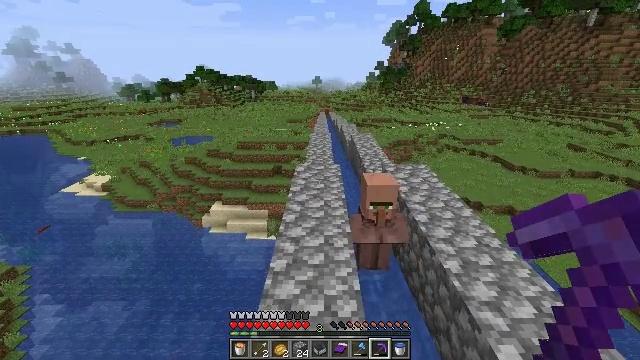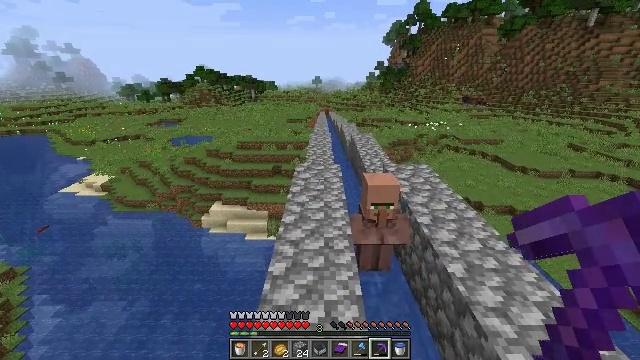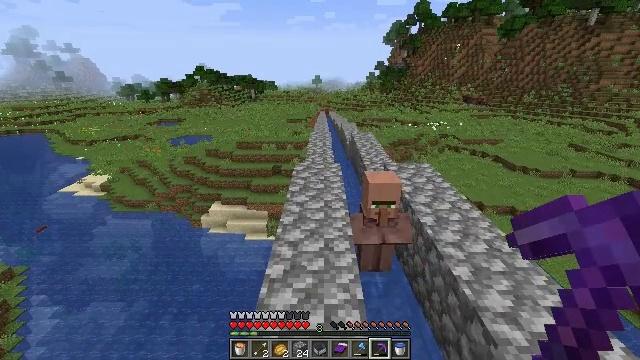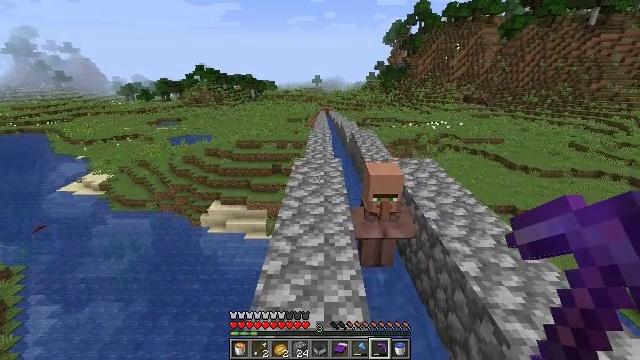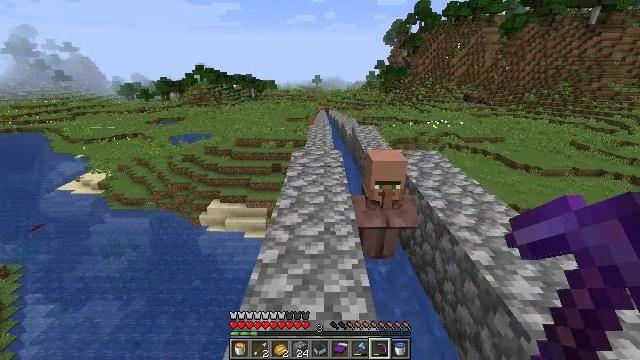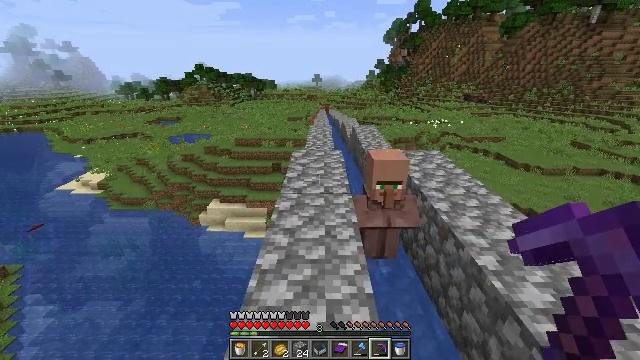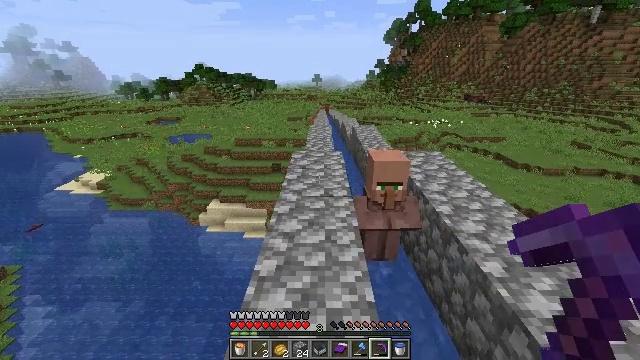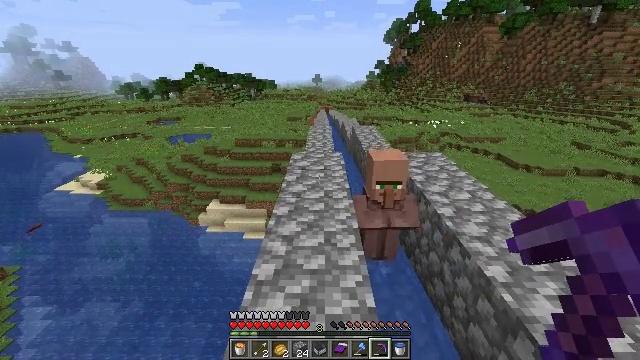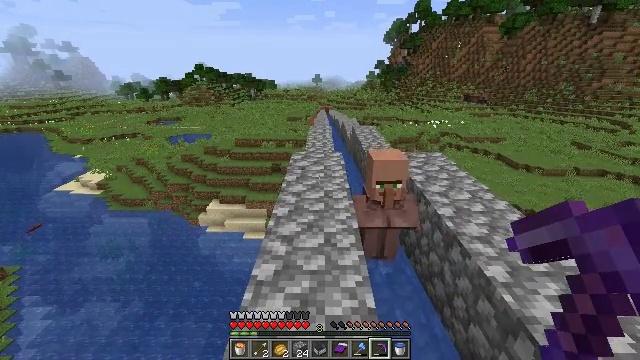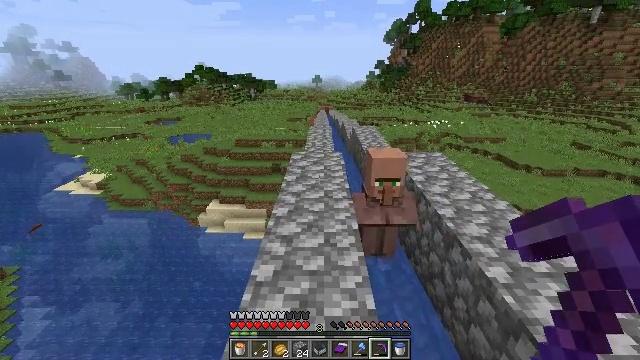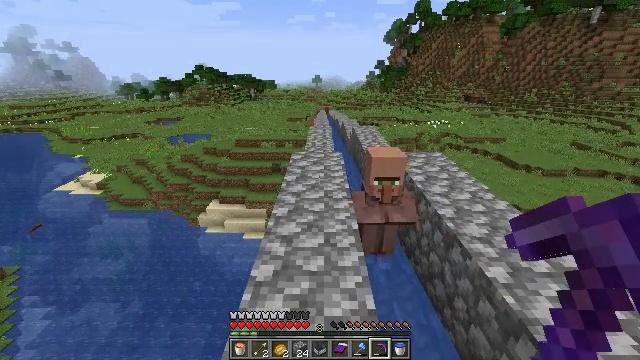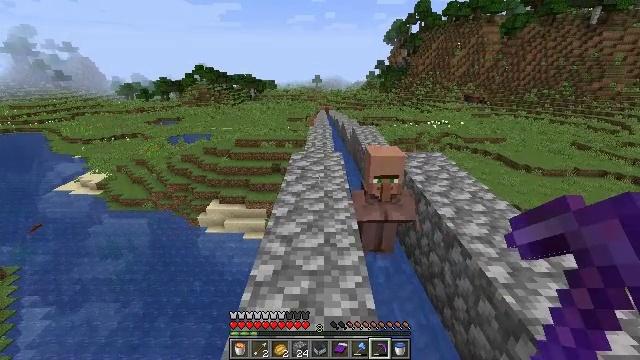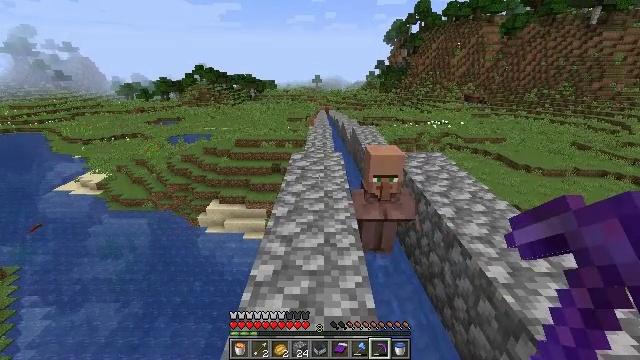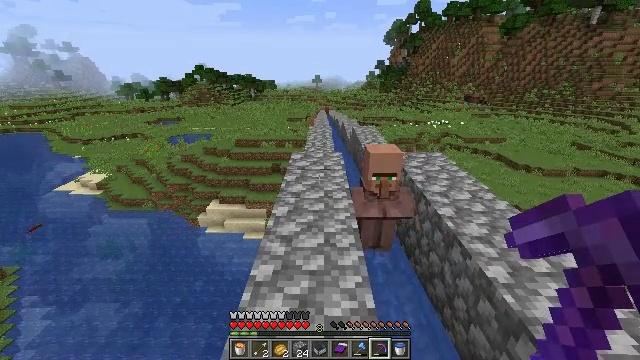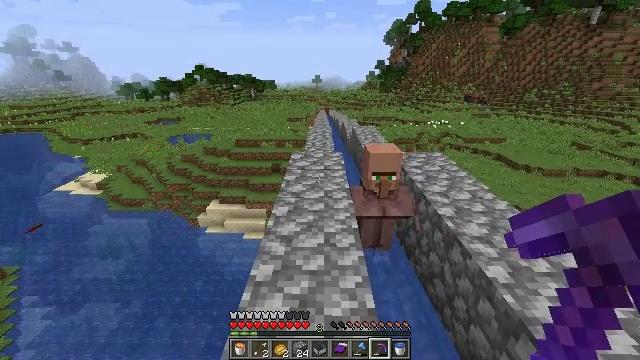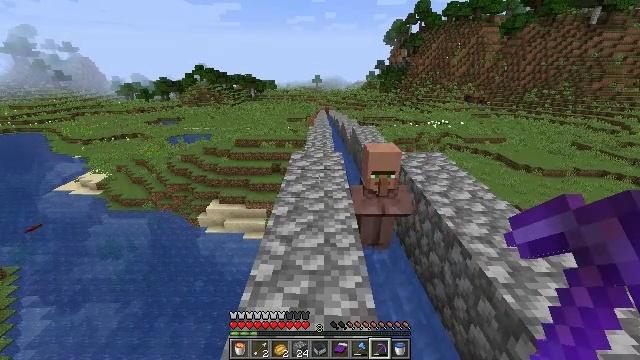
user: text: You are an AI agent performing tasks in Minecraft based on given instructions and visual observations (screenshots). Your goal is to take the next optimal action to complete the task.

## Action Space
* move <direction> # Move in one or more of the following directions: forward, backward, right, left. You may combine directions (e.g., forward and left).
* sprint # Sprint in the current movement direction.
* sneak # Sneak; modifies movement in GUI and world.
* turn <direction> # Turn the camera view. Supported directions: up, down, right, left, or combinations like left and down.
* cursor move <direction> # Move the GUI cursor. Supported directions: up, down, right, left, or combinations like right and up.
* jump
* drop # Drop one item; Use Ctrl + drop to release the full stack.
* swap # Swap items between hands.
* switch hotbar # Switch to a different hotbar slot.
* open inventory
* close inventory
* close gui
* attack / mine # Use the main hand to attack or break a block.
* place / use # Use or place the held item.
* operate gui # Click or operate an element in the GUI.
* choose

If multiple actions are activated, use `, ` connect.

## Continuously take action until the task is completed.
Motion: motion action
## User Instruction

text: Digging the cobblestone underground.
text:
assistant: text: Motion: move forward
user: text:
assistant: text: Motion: move forward
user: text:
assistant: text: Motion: no_op
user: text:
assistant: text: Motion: no_op
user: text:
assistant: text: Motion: no_op
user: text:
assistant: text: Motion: no_op
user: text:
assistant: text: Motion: no_op
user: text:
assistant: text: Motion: no_op
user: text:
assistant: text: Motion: no_op
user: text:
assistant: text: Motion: no_op
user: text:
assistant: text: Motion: no_op
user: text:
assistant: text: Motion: no_op
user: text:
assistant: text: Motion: no_op
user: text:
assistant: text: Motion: no_op
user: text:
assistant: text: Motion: no_op
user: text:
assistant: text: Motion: no_op
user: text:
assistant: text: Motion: no_op
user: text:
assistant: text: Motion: no_op
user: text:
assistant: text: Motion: no_op
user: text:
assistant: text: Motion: no_op
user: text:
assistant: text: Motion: no_op
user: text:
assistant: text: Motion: no_op
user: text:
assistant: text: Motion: no_op
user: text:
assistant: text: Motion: no_op
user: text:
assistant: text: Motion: no_op
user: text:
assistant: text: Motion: no_op
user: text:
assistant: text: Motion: no_op
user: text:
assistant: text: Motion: no_op
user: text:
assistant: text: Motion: no_op
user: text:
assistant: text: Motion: no_op